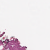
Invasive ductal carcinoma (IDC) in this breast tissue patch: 0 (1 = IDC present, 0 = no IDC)